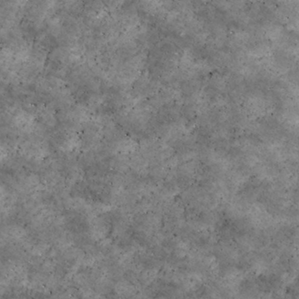
Label: non_frost